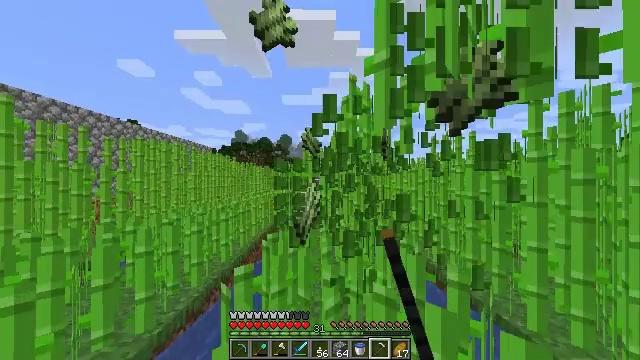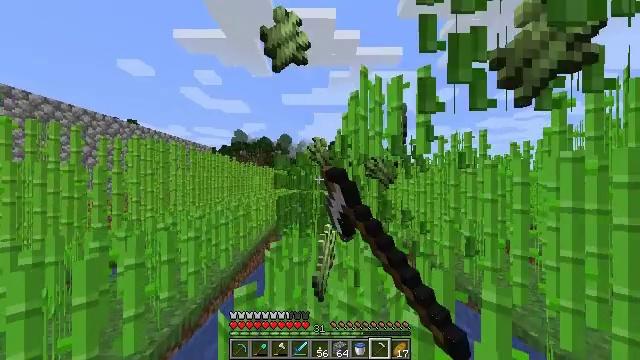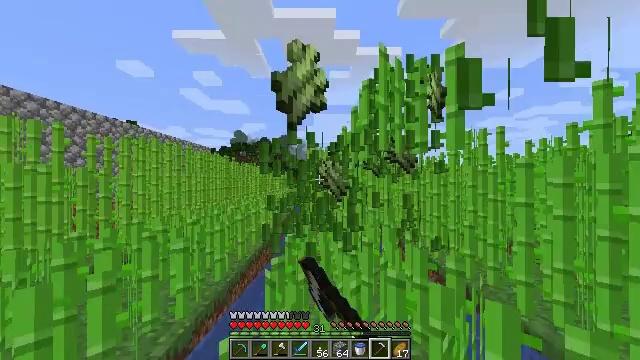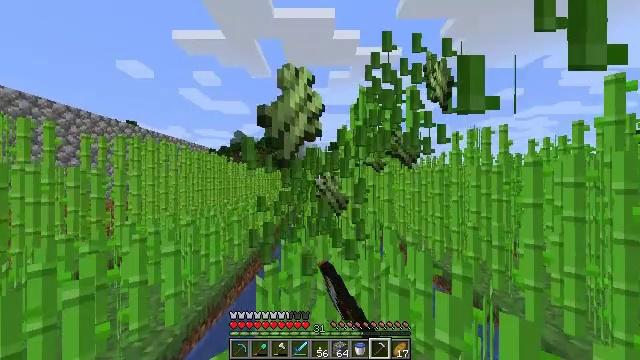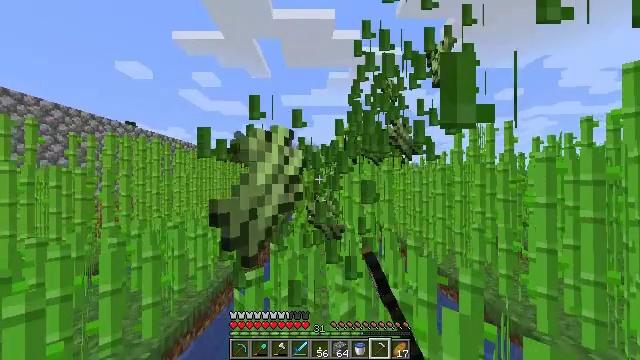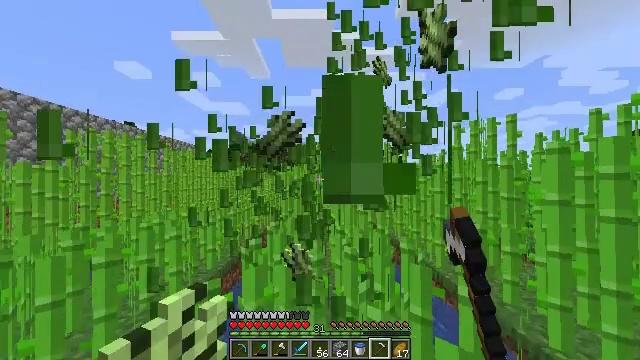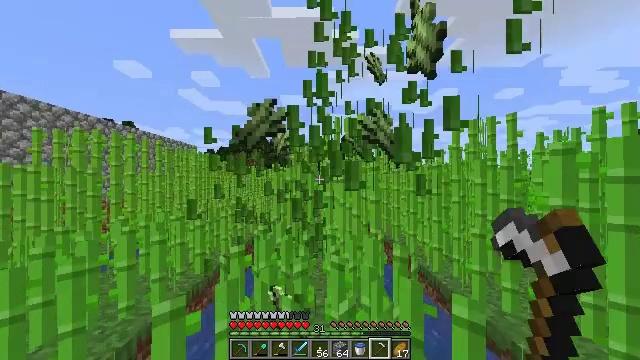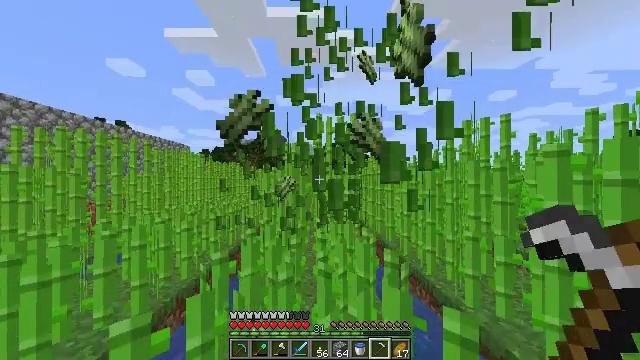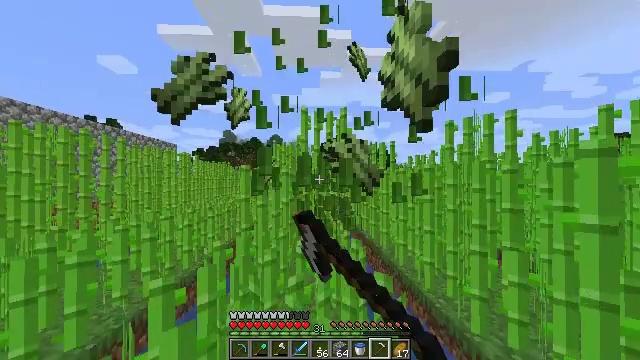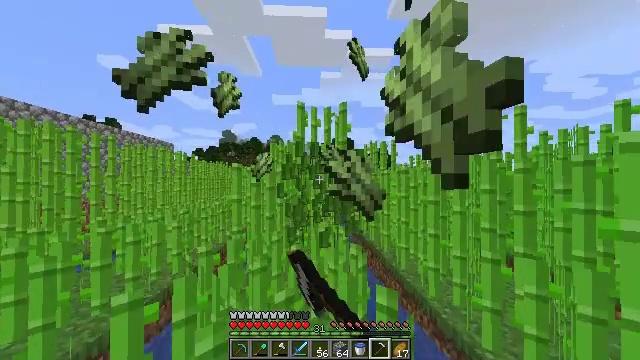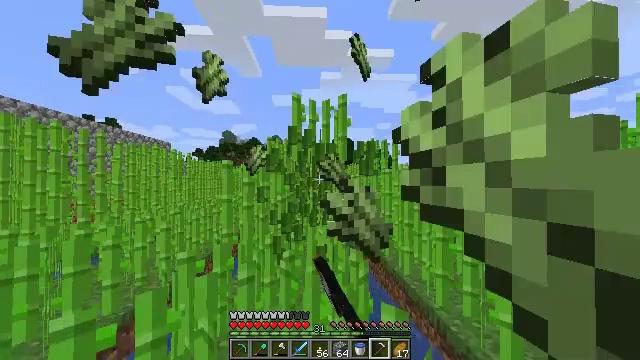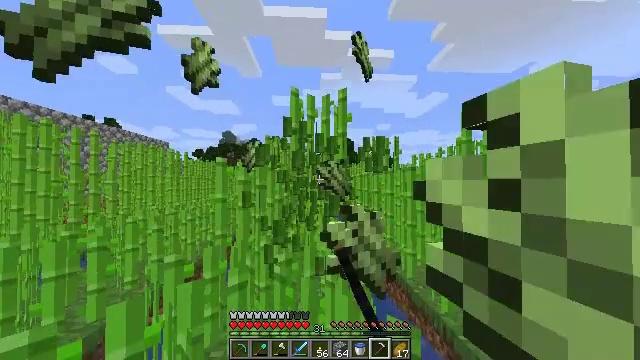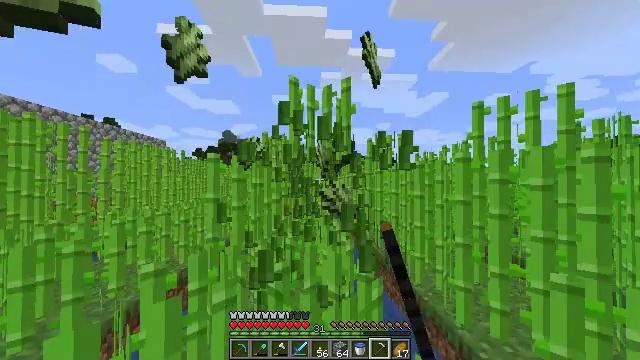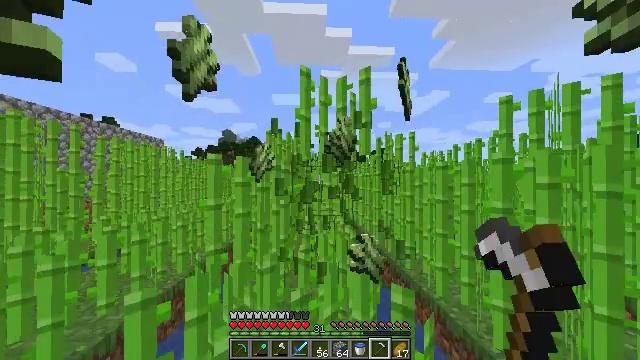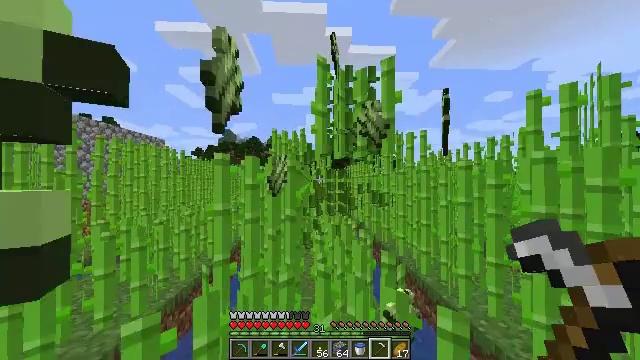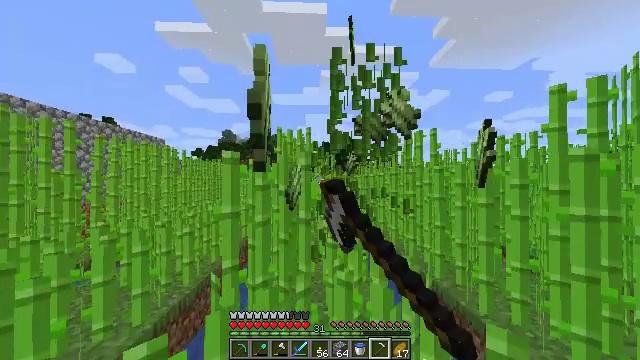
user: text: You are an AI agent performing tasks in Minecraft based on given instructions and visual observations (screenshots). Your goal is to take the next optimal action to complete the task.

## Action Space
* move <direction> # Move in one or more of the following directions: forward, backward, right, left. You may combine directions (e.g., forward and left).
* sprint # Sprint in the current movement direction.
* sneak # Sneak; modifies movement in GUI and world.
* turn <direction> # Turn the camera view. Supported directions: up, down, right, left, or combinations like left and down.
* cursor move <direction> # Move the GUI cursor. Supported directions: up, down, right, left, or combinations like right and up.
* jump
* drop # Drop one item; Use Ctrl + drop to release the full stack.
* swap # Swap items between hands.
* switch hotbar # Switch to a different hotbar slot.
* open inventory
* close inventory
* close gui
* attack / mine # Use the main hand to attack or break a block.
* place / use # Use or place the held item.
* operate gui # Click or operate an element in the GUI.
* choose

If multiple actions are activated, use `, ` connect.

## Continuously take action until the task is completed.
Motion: motion action
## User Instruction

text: Gather sugar cane for crafting.
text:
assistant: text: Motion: move forward, sprint, attack / mine
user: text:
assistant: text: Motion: move forward, sprint, attack / mine
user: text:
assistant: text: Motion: move forward and move right, sprint, attack / mine
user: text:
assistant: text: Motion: move forward and move right, sprint, attack / mine
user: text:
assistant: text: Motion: move forward and move right, sprint, attack / mine
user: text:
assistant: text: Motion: move forward and move right, sprint, attack / mine
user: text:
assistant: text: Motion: move forward, sprint, turn right, attack / mine
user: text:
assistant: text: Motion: move forward, sprint, turn right, attack / mine
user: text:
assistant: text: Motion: move forward, sprint, attack / mine
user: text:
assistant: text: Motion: move forward, sprint, attack / mine
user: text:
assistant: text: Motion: move forward, sprint, attack / mine
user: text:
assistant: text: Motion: move forward and move left, sprint, attack / mine
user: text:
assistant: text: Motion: move forward and move left, sprint, attack / mine
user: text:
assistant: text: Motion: move forward and move left, sprint, attack / mine
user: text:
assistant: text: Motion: move forward and move left, sprint, attack / mine
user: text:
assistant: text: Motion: move forward, sprint, attack / mine
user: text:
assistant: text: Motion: move forward, sprint, attack / mine
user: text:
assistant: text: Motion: move forward, sprint, attack / mine
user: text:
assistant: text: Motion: move forward, sprint, attack / mine
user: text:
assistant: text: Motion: move forward and move right, sprint, attack / mine
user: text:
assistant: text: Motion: move forward and move right, sprint, attack / mine
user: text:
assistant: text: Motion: move forward and move right, sprint, attack / mine
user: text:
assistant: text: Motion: move forward and move right, sprint, attack / mine
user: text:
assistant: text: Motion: move forward, sprint, attack / mine
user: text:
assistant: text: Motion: move forward, sprint, attack / mine
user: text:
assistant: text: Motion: move forward and move left, sprint, attack / mine
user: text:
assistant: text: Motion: move forward and move left, sprint, attack / mine
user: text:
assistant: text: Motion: move forward and move left, sprint, attack / mine
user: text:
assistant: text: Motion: move forward and move left, sprint, attack / mine
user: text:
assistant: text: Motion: move forward and move left, sprint, attack / mine